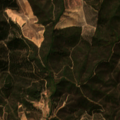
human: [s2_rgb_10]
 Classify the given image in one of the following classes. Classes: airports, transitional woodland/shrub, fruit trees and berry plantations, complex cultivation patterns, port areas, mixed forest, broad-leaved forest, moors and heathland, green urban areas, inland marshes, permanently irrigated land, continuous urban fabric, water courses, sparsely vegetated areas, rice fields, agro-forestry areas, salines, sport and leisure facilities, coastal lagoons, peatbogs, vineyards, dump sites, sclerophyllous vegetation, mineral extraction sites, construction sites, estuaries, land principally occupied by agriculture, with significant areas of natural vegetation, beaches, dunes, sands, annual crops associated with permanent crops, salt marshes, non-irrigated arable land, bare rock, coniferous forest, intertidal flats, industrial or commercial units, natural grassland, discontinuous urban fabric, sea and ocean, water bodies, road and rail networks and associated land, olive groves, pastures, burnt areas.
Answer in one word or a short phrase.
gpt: broad-leaved forest, sclerophyllous vegetation, transitional woodland/shrub